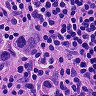
Metastatic tissue present: yes